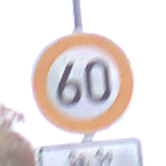
Verkehrszeichen: Geschwindigkeit60
Zusatzzeichen unten: ZeitangabenMitBeschraenkungAufWochentage9
Umgebung: Outdoor, Nature
Tageszeit: MorningAfternoon
Wetter: Overcast
Licht: Natural
Jahreszeit: NotSpecified
Kontrast: LowContrast